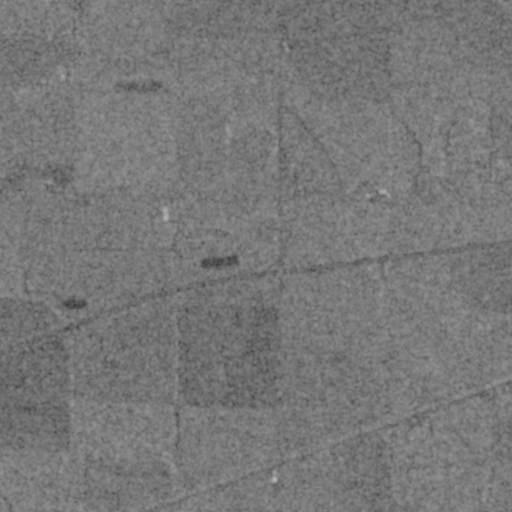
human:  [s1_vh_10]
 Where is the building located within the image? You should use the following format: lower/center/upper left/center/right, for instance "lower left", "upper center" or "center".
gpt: The building is located in the lower center of the image.
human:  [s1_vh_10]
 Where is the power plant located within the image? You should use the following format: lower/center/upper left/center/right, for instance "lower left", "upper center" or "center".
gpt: There is no power plant in the image.

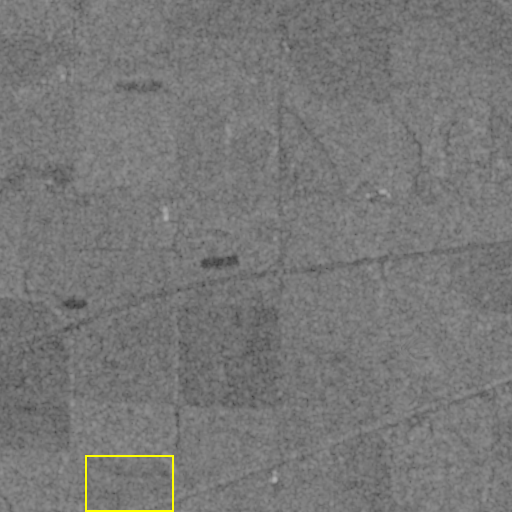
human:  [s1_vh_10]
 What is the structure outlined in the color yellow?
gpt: The structure outlined in yellow is a crop field.
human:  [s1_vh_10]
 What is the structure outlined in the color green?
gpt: There is no green outline.